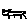
Label: cat